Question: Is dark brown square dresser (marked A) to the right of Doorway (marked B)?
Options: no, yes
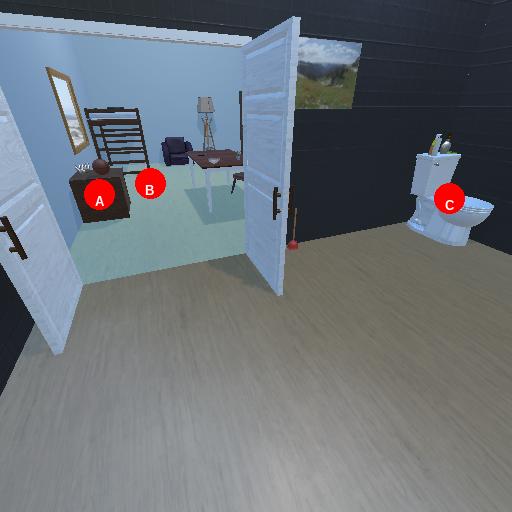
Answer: no